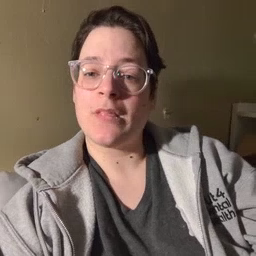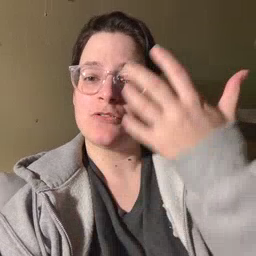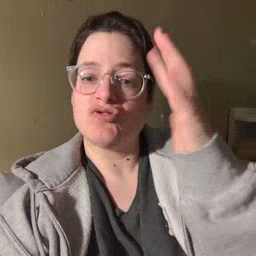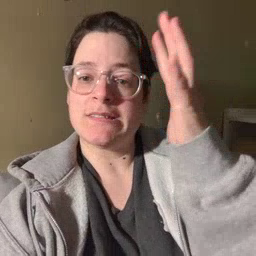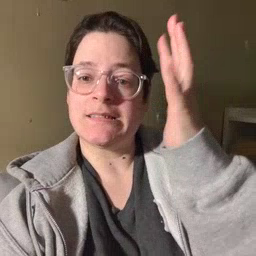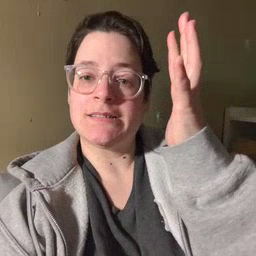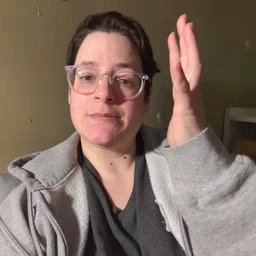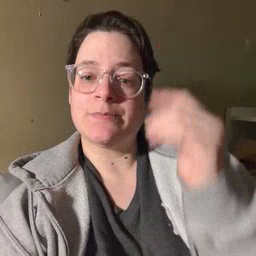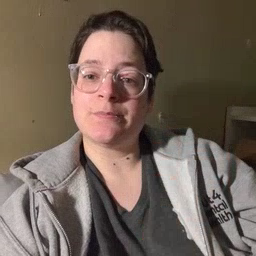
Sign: tree